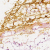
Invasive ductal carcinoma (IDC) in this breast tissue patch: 0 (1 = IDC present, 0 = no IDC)